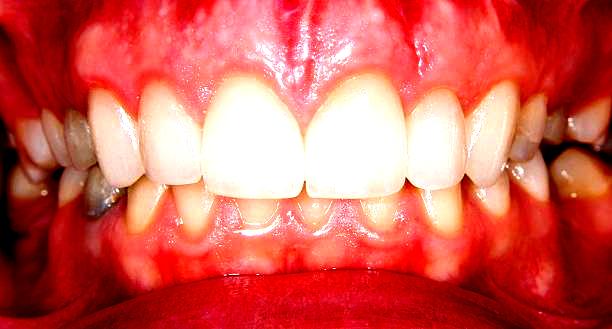
Condition: Gingivitis